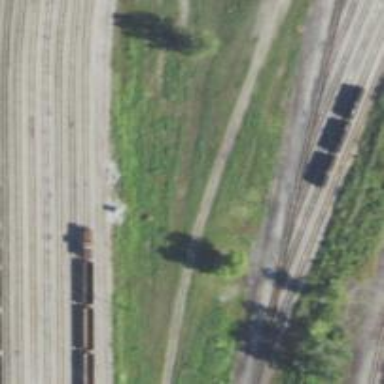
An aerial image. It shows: View of railway yard.